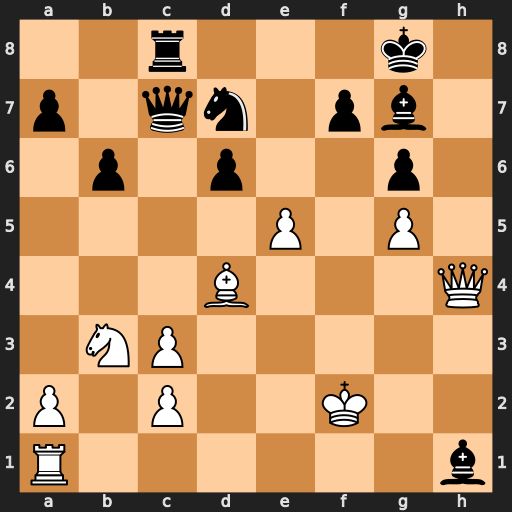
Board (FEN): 2r3k1/p1qn1pb1/1p1p2p1/4P1P1/3B3Q/1NP5/P1P2K2/R6b
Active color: w
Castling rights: -
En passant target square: -
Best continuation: exd6 Qxd6 Bxg7 Kxg7 Rxh1 Qe5 Nd4